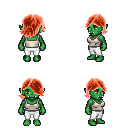
a pixel art fantasy rpg character, female body template, orc, green skin, white pirate shirt, white pants, red swoop hairstyle, four views (front, back, left, right), 2x2 character sprite sheet, small pixel art, hard edges, no anti-aliasing